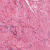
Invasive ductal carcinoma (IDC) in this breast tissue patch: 0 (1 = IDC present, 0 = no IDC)